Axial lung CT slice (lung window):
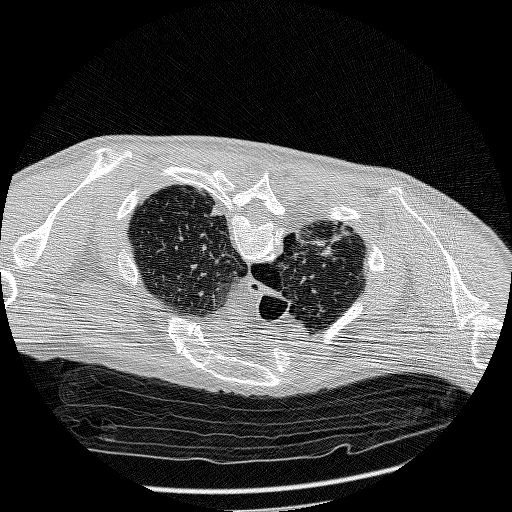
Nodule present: no